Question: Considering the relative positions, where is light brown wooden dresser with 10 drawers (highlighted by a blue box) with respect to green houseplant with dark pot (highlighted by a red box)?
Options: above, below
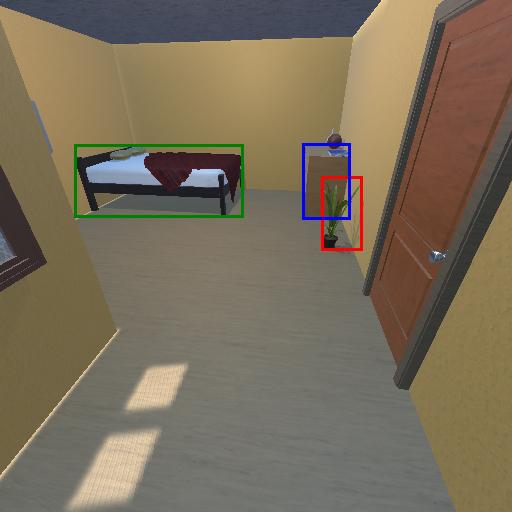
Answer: above